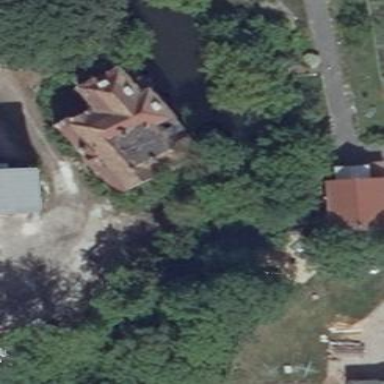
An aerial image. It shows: Residential building.